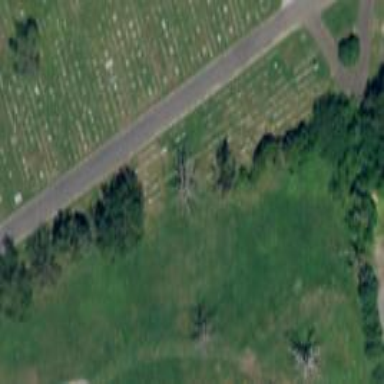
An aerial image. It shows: Sector in the cemetery.